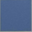
Piece: xx